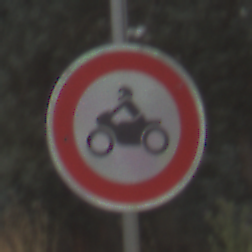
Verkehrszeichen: VerbotKraftraeder
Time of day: MorningAfternoon
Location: Outdoor (Nature)
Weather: Overcast
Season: NotSpecified
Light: Natural